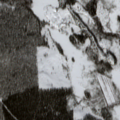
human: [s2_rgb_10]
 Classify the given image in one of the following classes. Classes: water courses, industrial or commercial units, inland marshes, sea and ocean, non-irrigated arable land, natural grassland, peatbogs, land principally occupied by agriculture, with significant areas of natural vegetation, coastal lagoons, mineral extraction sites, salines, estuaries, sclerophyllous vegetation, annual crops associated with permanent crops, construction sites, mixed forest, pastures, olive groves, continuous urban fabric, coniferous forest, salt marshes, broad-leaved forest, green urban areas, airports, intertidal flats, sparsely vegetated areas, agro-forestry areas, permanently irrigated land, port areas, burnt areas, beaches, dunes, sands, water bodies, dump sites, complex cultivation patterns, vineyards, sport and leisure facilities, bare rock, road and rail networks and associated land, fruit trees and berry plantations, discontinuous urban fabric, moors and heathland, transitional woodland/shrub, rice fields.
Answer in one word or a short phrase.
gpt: coniferous forest, transitional woodland/shrub